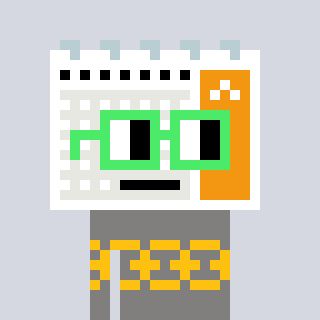
a pixel art character with square light green glasses, a calendar-shaped head and a bluegrey-colored body on a cool background